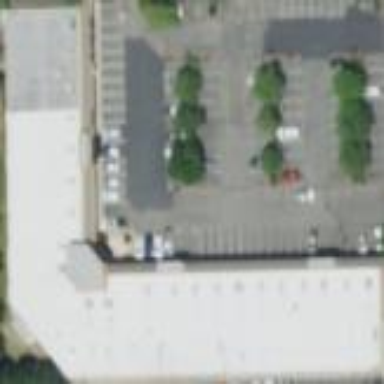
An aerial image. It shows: Retail building.